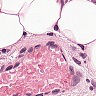
Metastatic tissue present: yes